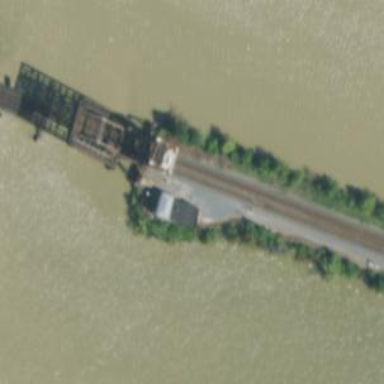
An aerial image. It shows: Bascule bridge for rail transportation.